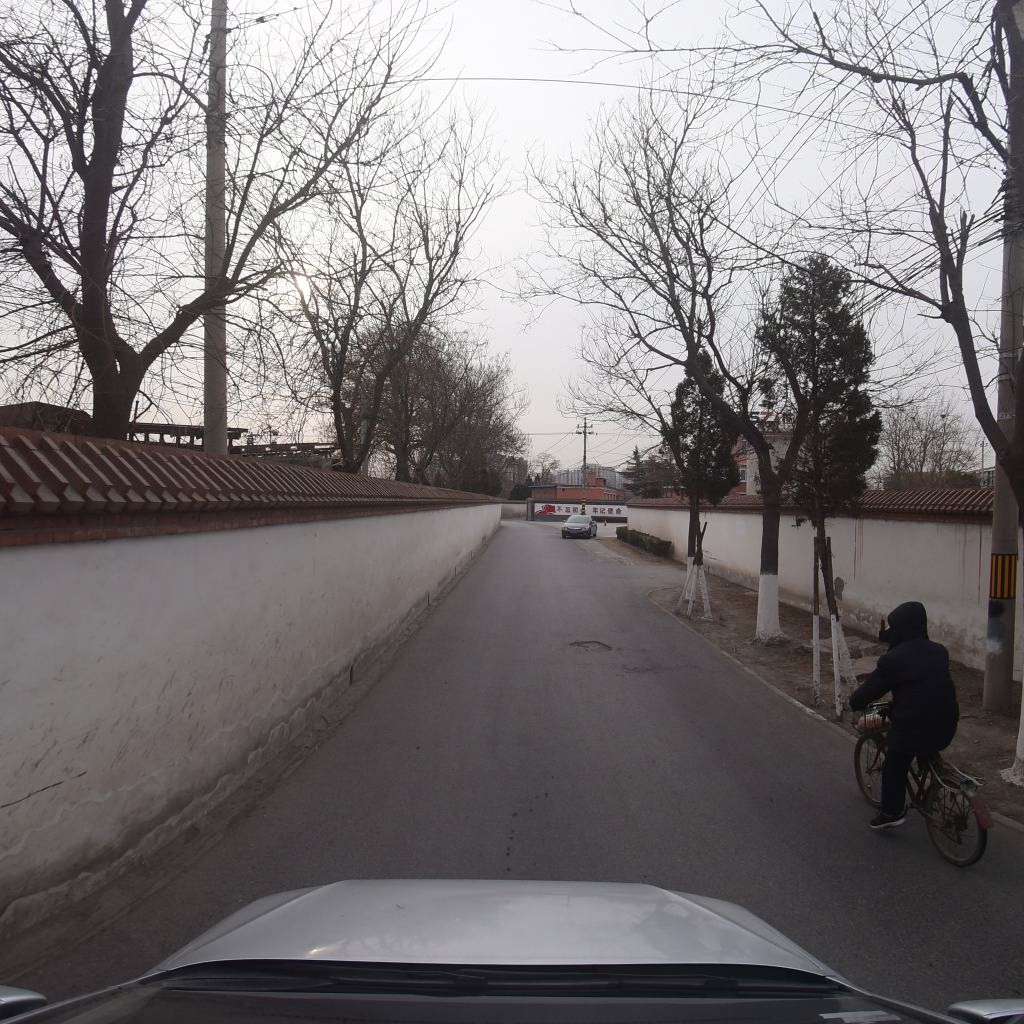
Region: Fengtai
Road damage annotations: pothole